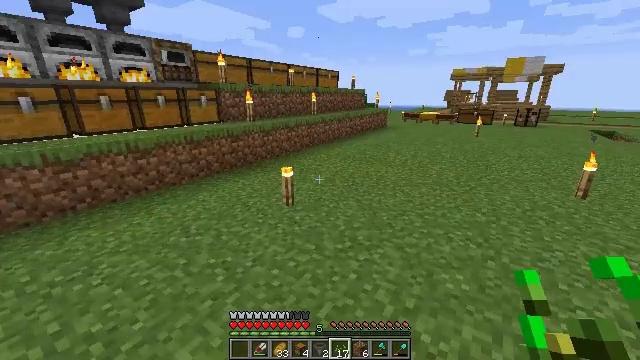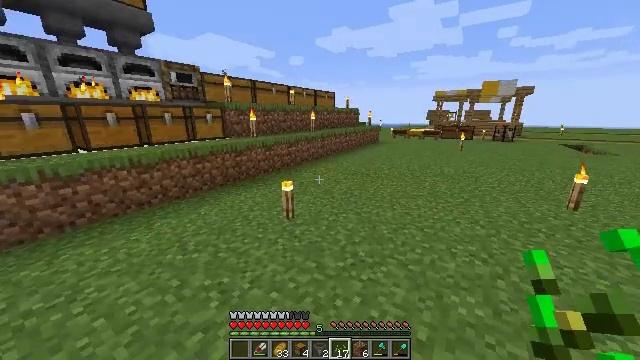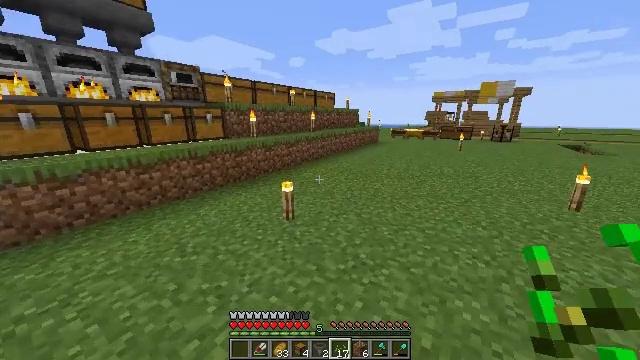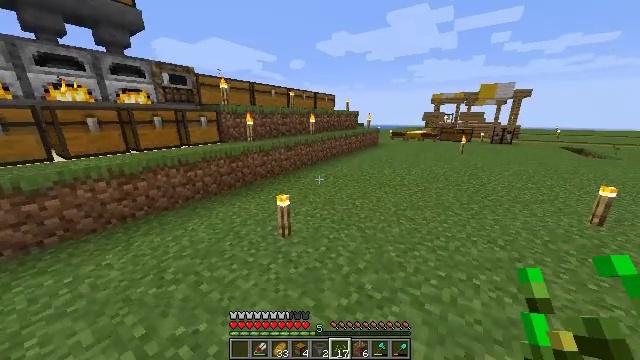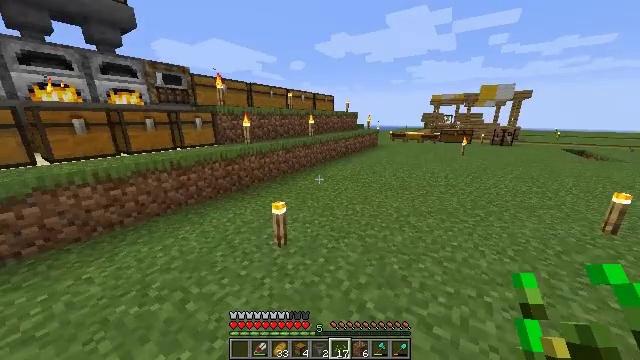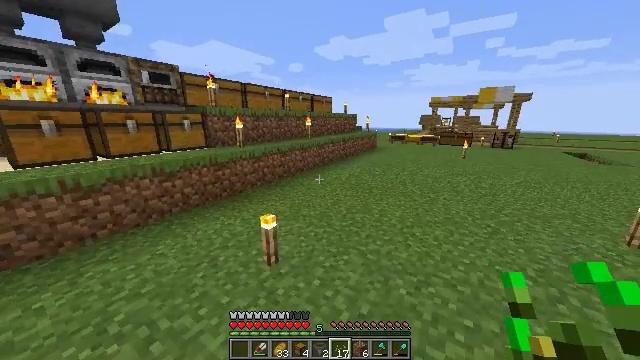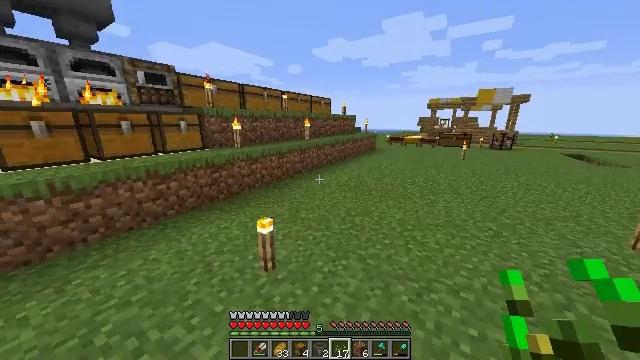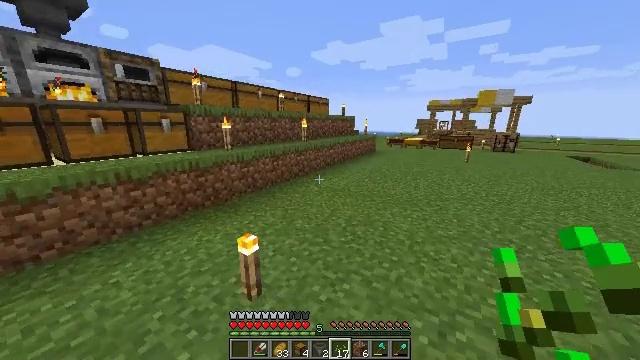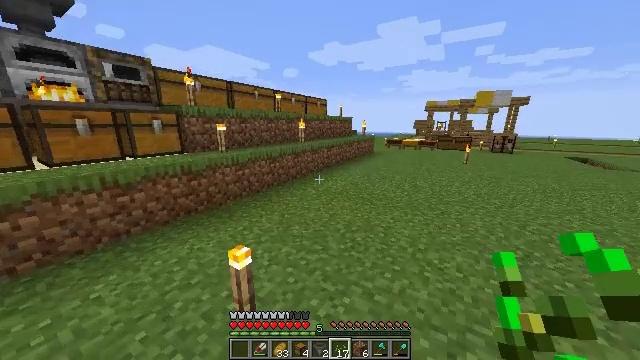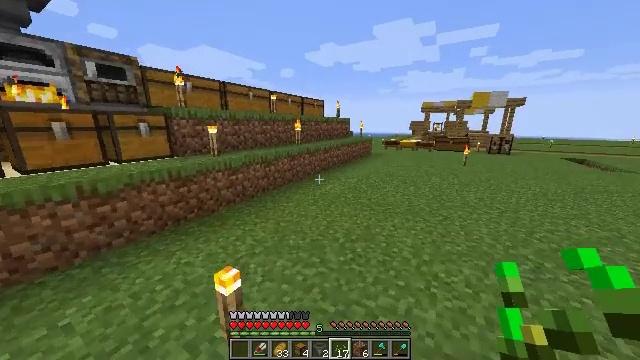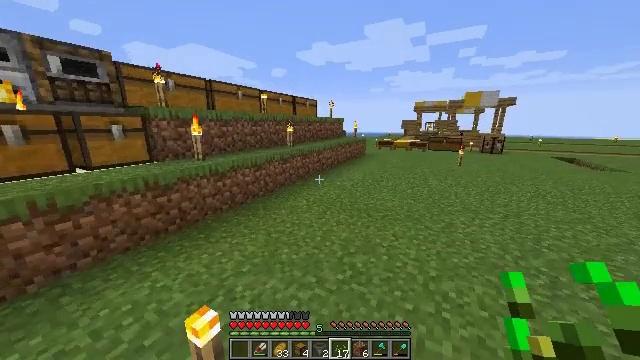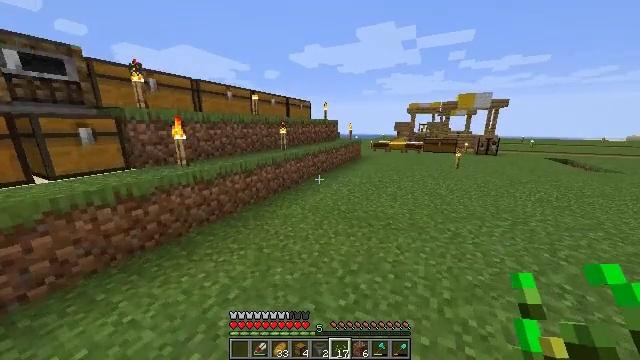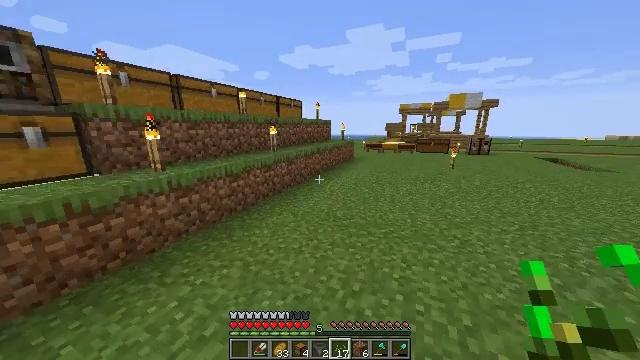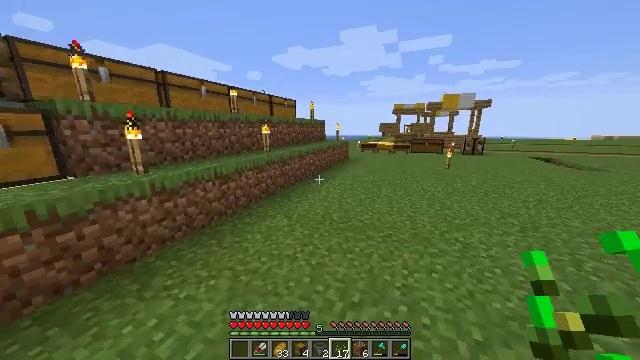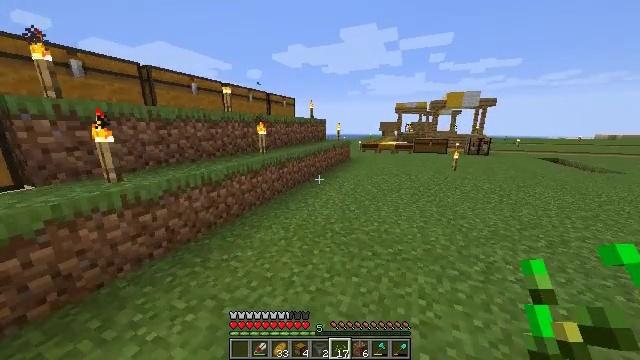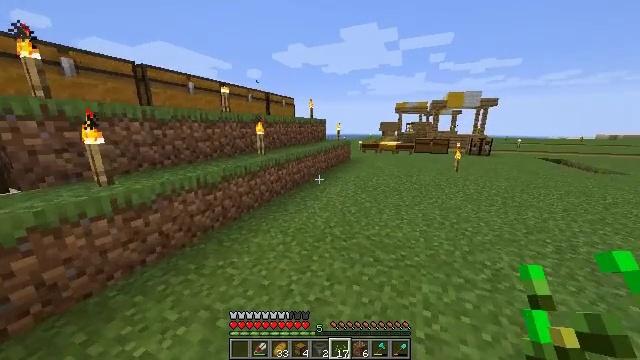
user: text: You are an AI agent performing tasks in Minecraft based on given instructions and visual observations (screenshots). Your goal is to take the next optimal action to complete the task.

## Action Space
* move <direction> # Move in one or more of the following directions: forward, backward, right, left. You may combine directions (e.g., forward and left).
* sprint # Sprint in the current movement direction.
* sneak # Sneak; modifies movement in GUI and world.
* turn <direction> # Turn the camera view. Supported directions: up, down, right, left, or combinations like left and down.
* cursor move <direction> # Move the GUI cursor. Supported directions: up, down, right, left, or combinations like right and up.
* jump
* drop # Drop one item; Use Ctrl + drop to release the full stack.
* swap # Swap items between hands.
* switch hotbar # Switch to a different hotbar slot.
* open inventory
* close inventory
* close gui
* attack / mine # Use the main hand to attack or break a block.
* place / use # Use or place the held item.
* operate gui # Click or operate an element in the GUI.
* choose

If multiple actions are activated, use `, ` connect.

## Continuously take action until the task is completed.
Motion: motion action
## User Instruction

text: Combat the zombie.
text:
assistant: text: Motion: move forward, sprint, turn up
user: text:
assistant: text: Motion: move forward
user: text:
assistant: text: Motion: move forward
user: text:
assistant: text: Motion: move forward
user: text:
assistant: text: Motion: move forward, sprint
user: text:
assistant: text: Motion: move forward, sprint
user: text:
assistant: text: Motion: move forward, sprint
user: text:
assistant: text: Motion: move forward
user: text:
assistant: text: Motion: move forward
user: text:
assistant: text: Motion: move forward, sprint, turn right
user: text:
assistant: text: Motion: move forward, sprint, turn right
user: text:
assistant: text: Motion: move forward, sprint, turn right
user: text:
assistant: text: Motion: move forward, sprint, turn right
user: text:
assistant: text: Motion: move forward
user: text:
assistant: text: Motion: move forward
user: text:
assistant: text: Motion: move forward, sprint
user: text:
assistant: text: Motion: move forward, sprint
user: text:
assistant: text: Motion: move forward, sprint
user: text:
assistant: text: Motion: move forward, sprint
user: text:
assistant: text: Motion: move forward
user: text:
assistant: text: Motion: move forward
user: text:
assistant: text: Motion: move forward, sprint
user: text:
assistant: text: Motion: move forward, sprint
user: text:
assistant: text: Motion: move forward, sprint
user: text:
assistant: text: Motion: move forward, sprint
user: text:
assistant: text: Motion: move forward, sprint
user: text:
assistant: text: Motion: move forward
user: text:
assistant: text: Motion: move forward, sprint, turn left
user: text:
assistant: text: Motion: move forward, sprint, turn left
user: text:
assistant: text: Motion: move forward, sprint, turn left and up